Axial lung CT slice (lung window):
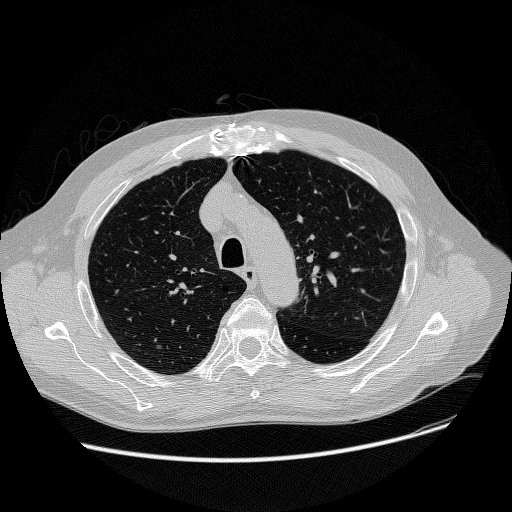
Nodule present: yes
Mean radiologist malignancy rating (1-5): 3